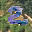
Label: 2